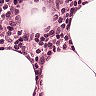
Metastatic tissue present: no